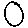
Label: circle